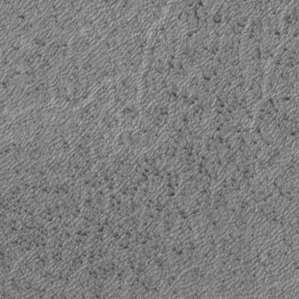
Label: frost